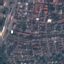
Land use / land cover class: Residential